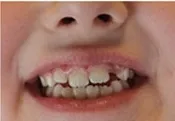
Sister S1 (J) Mild dental malformations.
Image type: medical_photograph (oral_photograph)